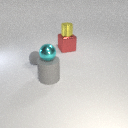
large red metal cube below small yellow metal cylinder